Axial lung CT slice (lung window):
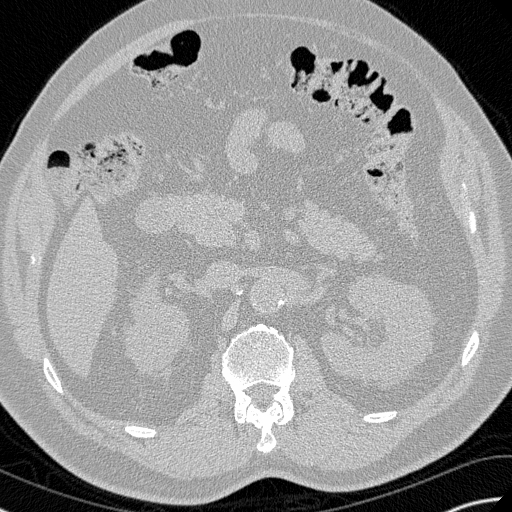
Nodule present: no